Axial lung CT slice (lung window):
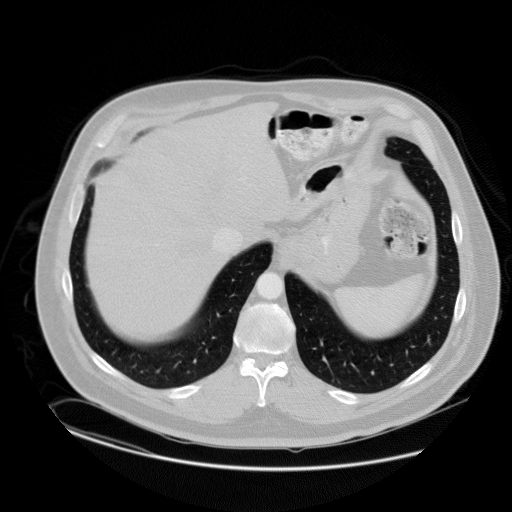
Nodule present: no